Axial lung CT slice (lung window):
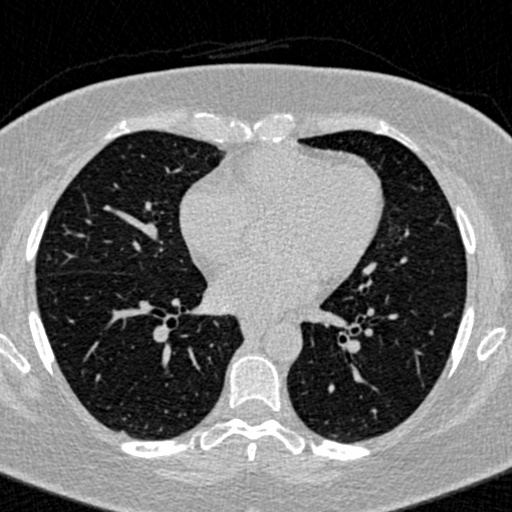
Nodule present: yes
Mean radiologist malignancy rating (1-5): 1